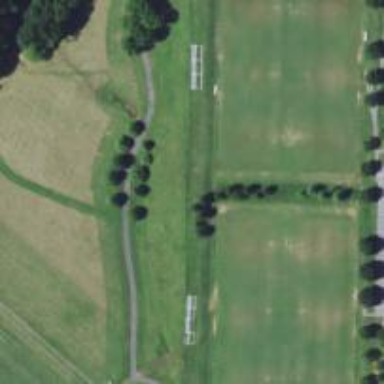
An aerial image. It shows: Soccer pitch for outdoor sports and leisure activities.